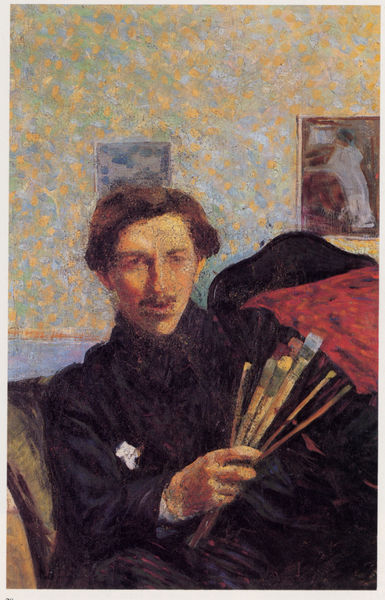
Titel: Autoritratto
Künstler: Umberto Boccioni
Standort: Milano
Institution: Pinacoteca di Brera
Schlagwörter: blau, gemälde, hand, haut, mann, schatten, weiß, gelb, grün, impressionismus, ocker, sitzen, braun, frisur, haar, hintergrund, licht, raum, schwarz, stuhl, zimmer, blick, rot, fächer, hochformat, malerei, rock, anzug, bart, hemd, jacke, jung, schnurrbart, wand, gesicht, rahmen, bild, bildnis, herr, portrait, porträt, pastos, haare, halbfigur, interieur, mantel, sessel, sitzend, augenbrauen, frontal, scheitel, bilder, sofa, wohnzimmer, lehne, pointilismus, farbe, kissen, schnurbart, tapete, atelier, maler, schlafzimmer, divan, schnauzbart, schnauzer, selbstporträt, konzentration, punkte, gepunktet, munch, künstler, tupfen, selbstbildnis, pinsel, duft, taschentuch, selbstportrait, verschwommen, werkstatt, kühl, rotes tuch, oberlippenbart, brlau, präsentieren, artist, hare, pinselbund, kenzo, selbstbild, pinseln, auswählen, olga, bild an wand, konzentratio, impressionismuss, bilder an der wand, weißer fleck, gefelckte wand, gepunktete wand, küpnstler, gaga, portrait maler pinsel